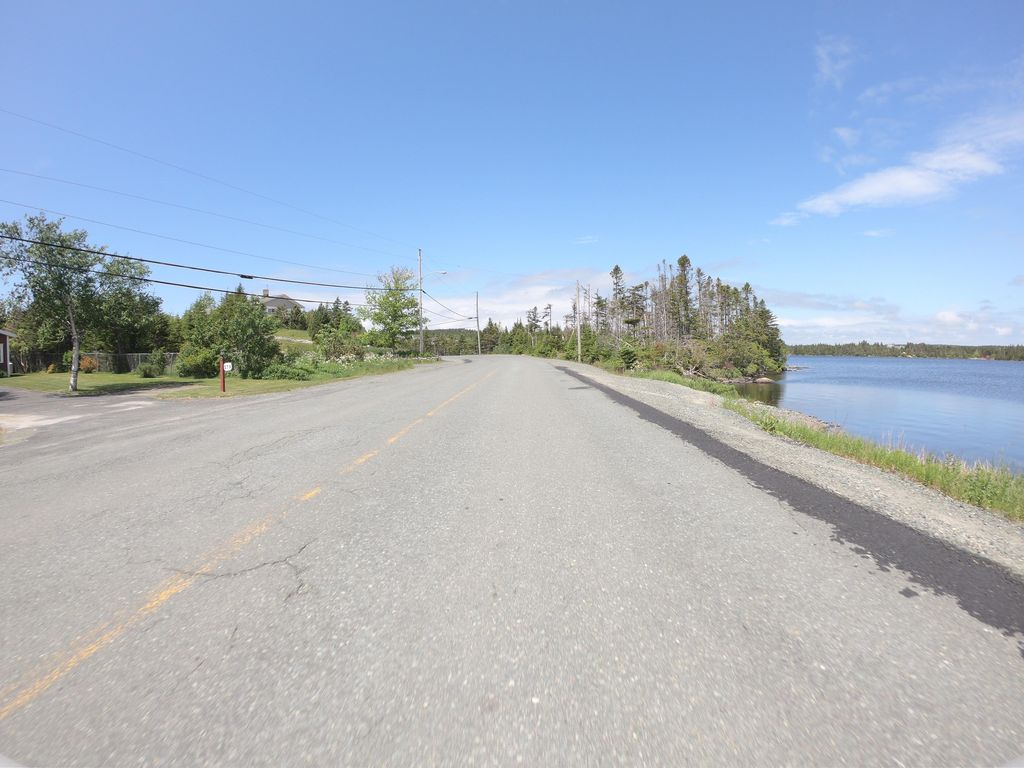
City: st_johns